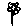
Label: flower